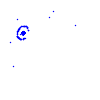
Particle: pion